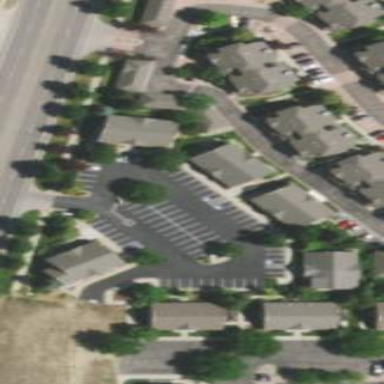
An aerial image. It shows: Parking area.